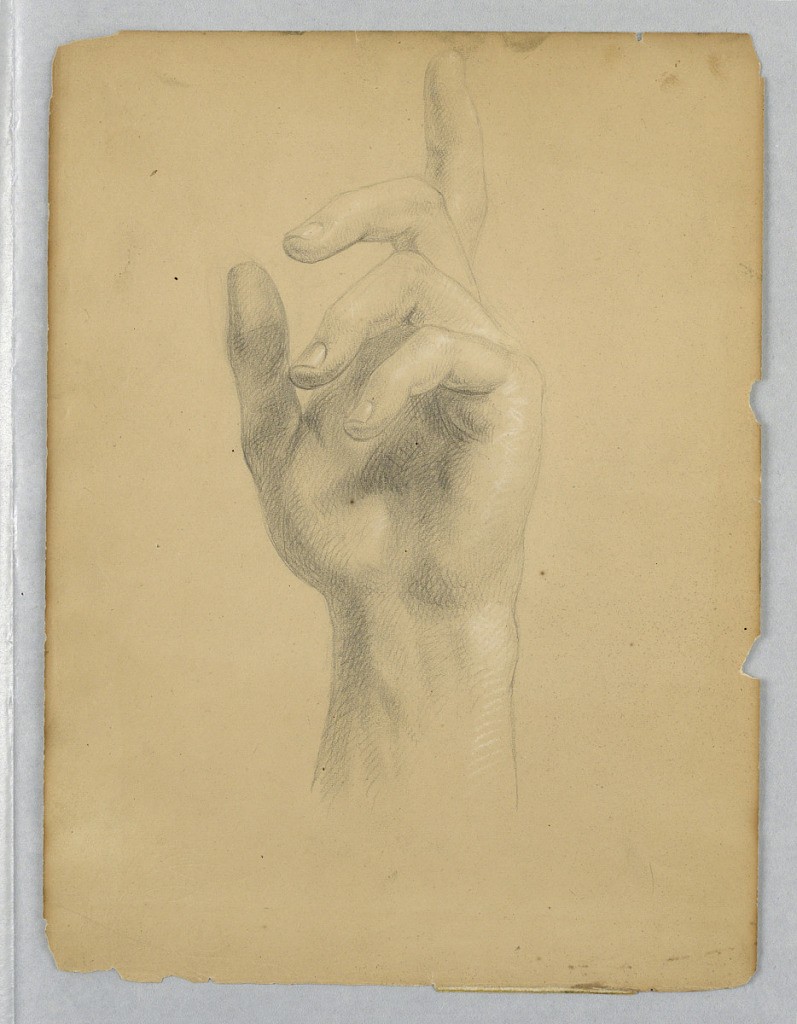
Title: Study of Angel's Hand for "Mercy's Dream"
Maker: Daniel Huntington, American, 1816–1906
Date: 1841
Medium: Graphite, white chalk on cream wove paper
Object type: Drawing
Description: Study of a raised left hand pointing upward.